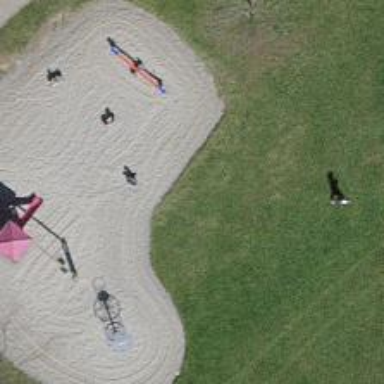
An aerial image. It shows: Playground with springy equipment.